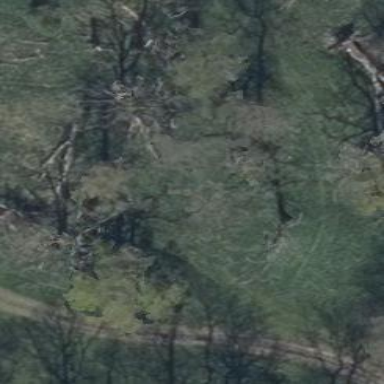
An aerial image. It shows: Beautiful woodland area.